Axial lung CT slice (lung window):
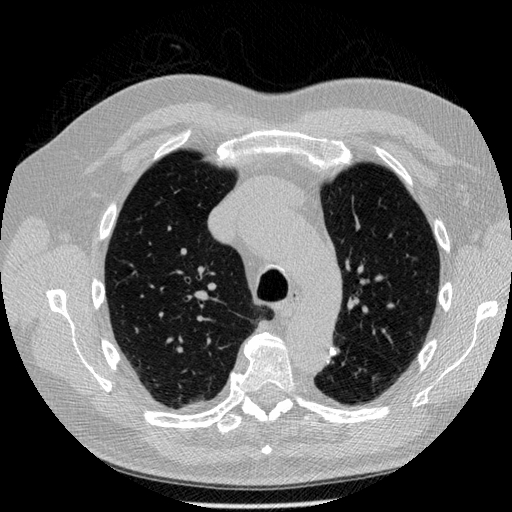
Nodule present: no